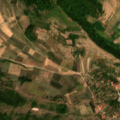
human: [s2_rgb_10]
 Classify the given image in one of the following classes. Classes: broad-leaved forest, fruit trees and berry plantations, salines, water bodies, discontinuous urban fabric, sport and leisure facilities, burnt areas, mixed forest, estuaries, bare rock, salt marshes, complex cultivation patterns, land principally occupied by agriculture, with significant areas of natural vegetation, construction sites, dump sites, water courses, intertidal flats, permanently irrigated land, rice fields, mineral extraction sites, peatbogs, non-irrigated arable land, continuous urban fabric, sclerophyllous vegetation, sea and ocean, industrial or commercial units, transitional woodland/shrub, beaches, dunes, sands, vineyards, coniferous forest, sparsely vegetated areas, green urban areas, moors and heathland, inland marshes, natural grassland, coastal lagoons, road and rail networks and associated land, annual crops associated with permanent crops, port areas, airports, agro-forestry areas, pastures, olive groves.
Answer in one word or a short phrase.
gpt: discontinuous urban fabric, complex cultivation patterns, land principally occupied by agriculture, with significant areas of natural vegetation, broad-leaved forest, transitional woodland/shrub